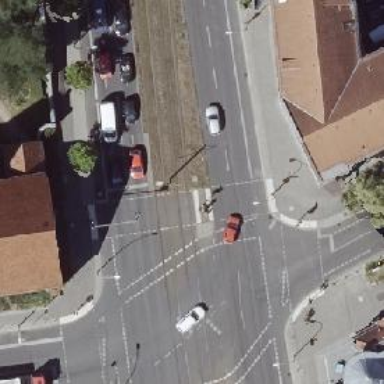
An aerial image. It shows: Tram crossing on the railway.